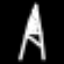
Label: The Eiffel Tower